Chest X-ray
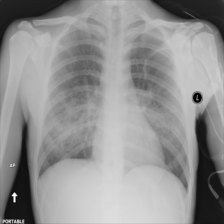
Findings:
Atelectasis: negative
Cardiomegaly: negative
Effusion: negative
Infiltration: positive
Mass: negative
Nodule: negative
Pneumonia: negative
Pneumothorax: negative
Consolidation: negative
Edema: negative
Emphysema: negative
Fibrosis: negative
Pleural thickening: negative
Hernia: negative